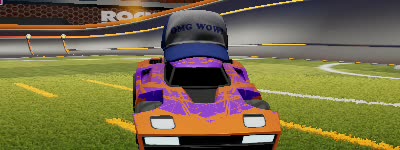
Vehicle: breakout